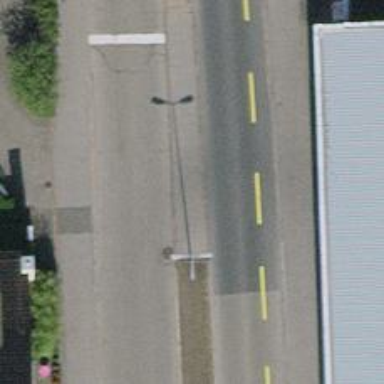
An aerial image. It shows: Primary highway with asphalt surface and designated lane for cyclists.